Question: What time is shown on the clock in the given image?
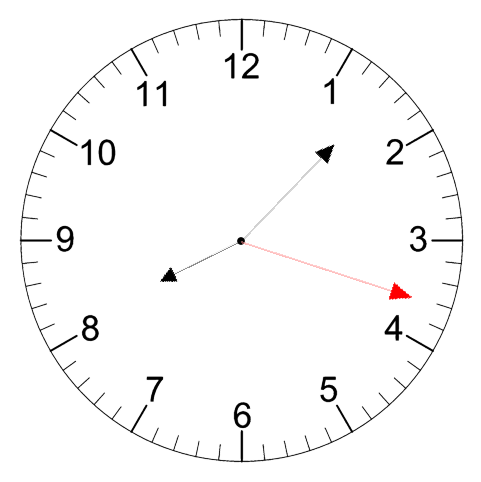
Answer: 08:07:18